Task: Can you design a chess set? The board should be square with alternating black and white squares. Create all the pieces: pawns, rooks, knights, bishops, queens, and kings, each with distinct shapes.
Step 5499:
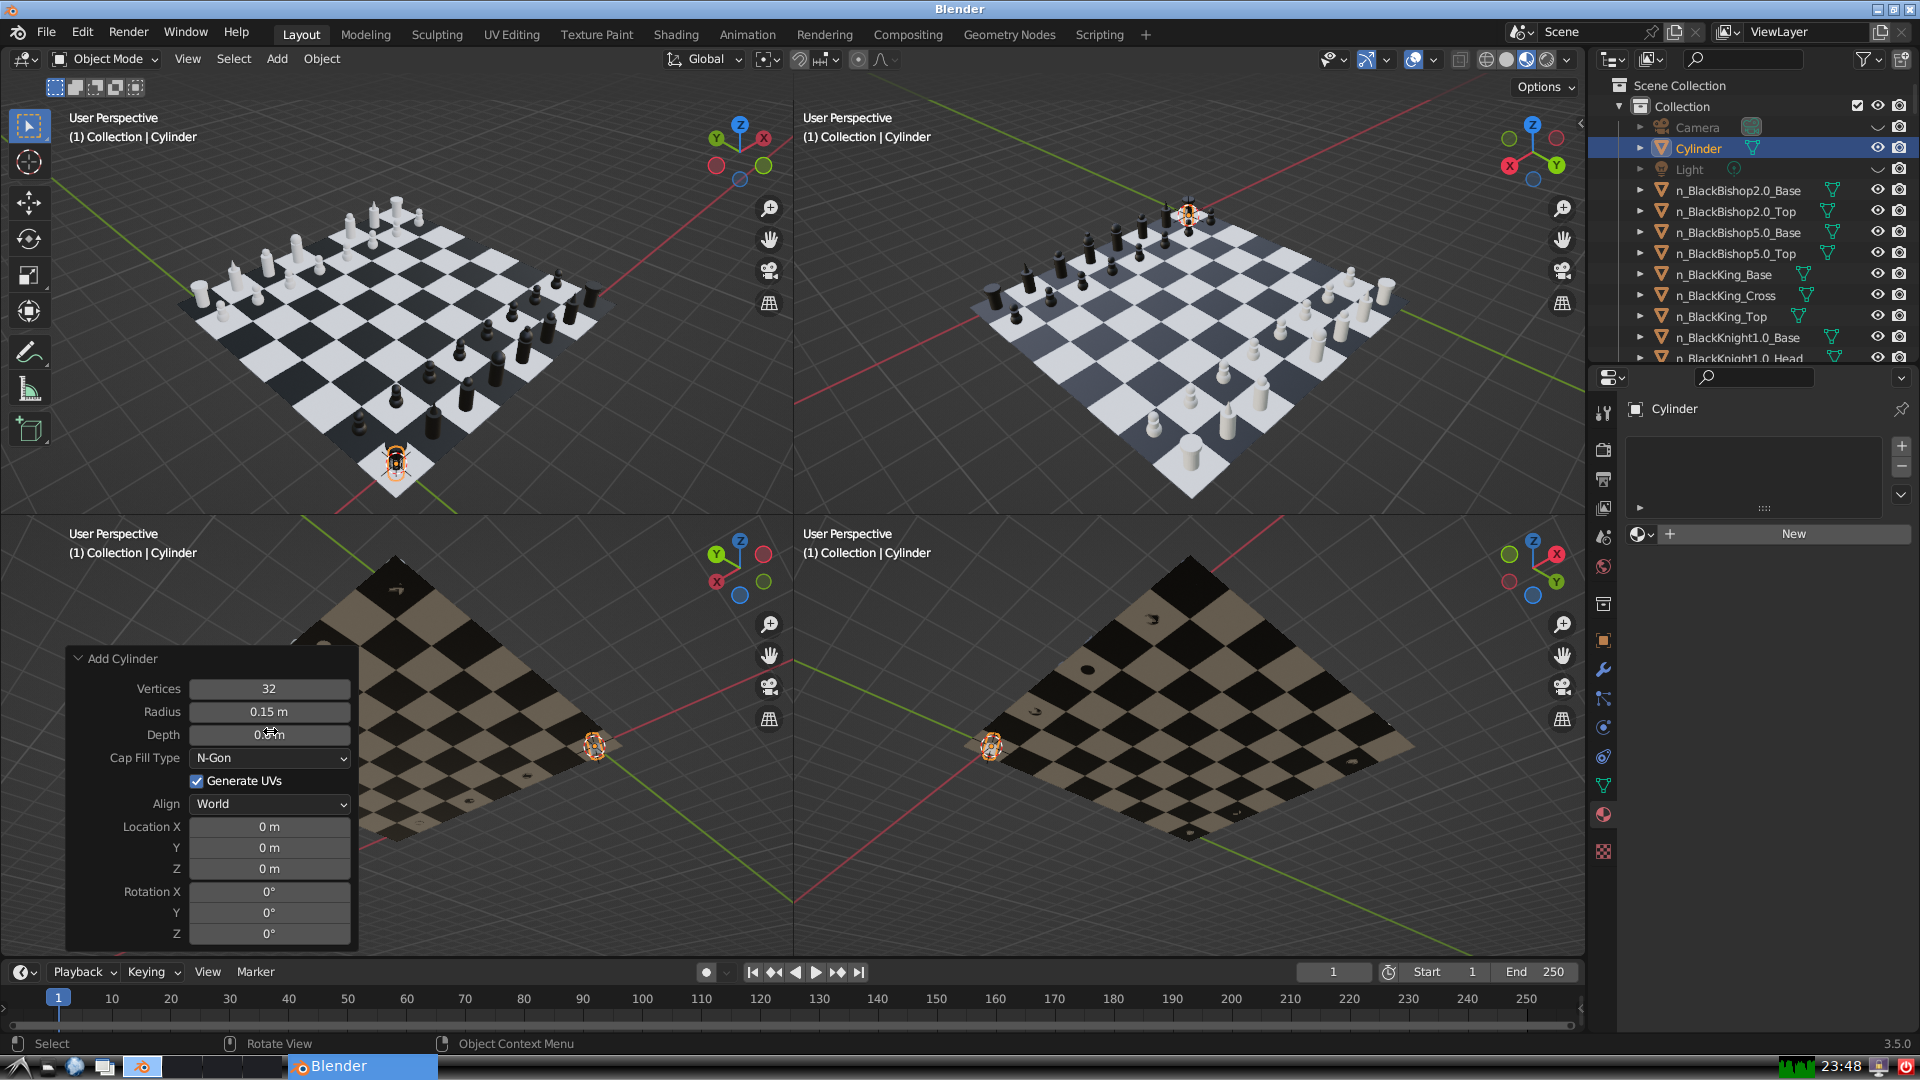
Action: {"mouse_move": [270, 824]}